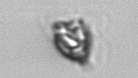
Label: Pyramimonas_longicauda